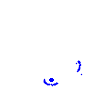
Particle: electron